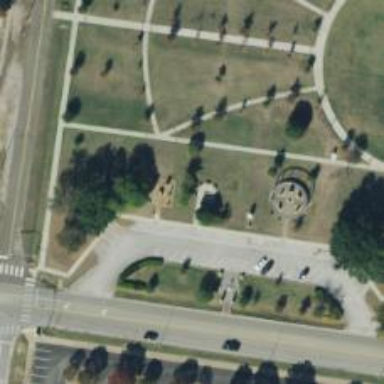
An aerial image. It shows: Memorial site with historic significance.